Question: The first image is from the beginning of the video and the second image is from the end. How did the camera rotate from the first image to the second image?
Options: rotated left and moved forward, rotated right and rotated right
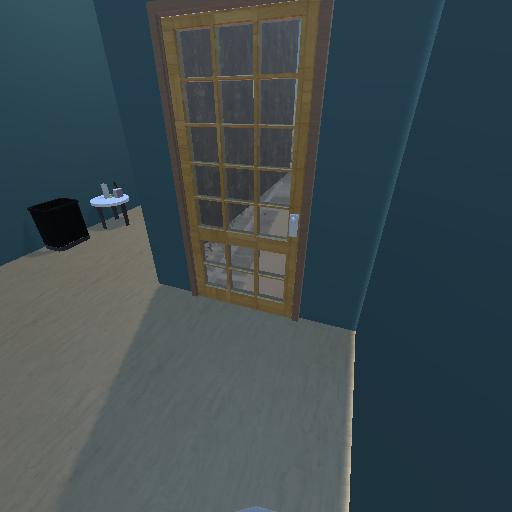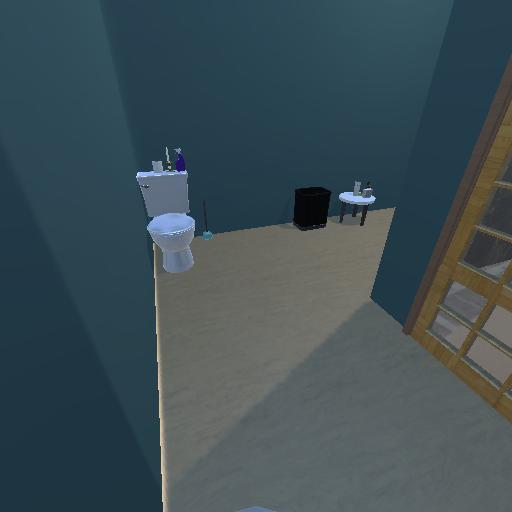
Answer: rotated left and moved forward